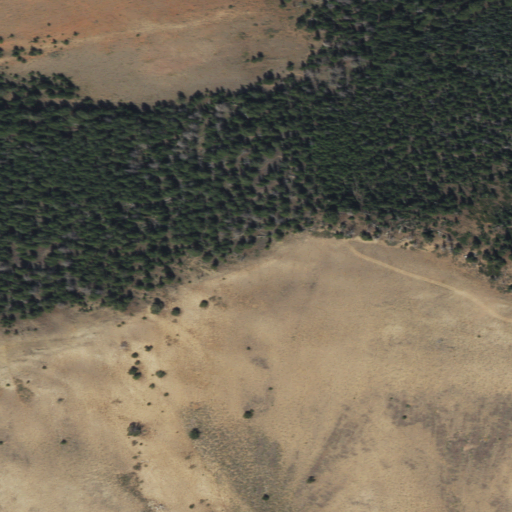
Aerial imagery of mountain in Wyoming named Fort Hill containing evergreen forest, shrub, and grassland